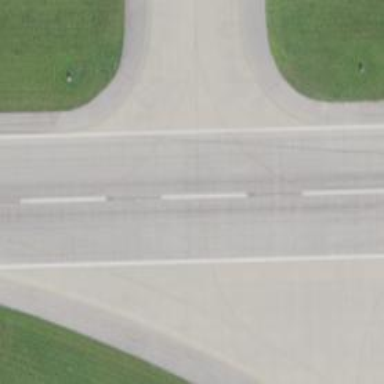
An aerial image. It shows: Image of taxiway at airport.